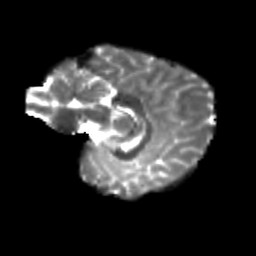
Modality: T2w
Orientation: sagittal
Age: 11
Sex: female
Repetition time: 9.512 s
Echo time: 0.089 s